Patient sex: F
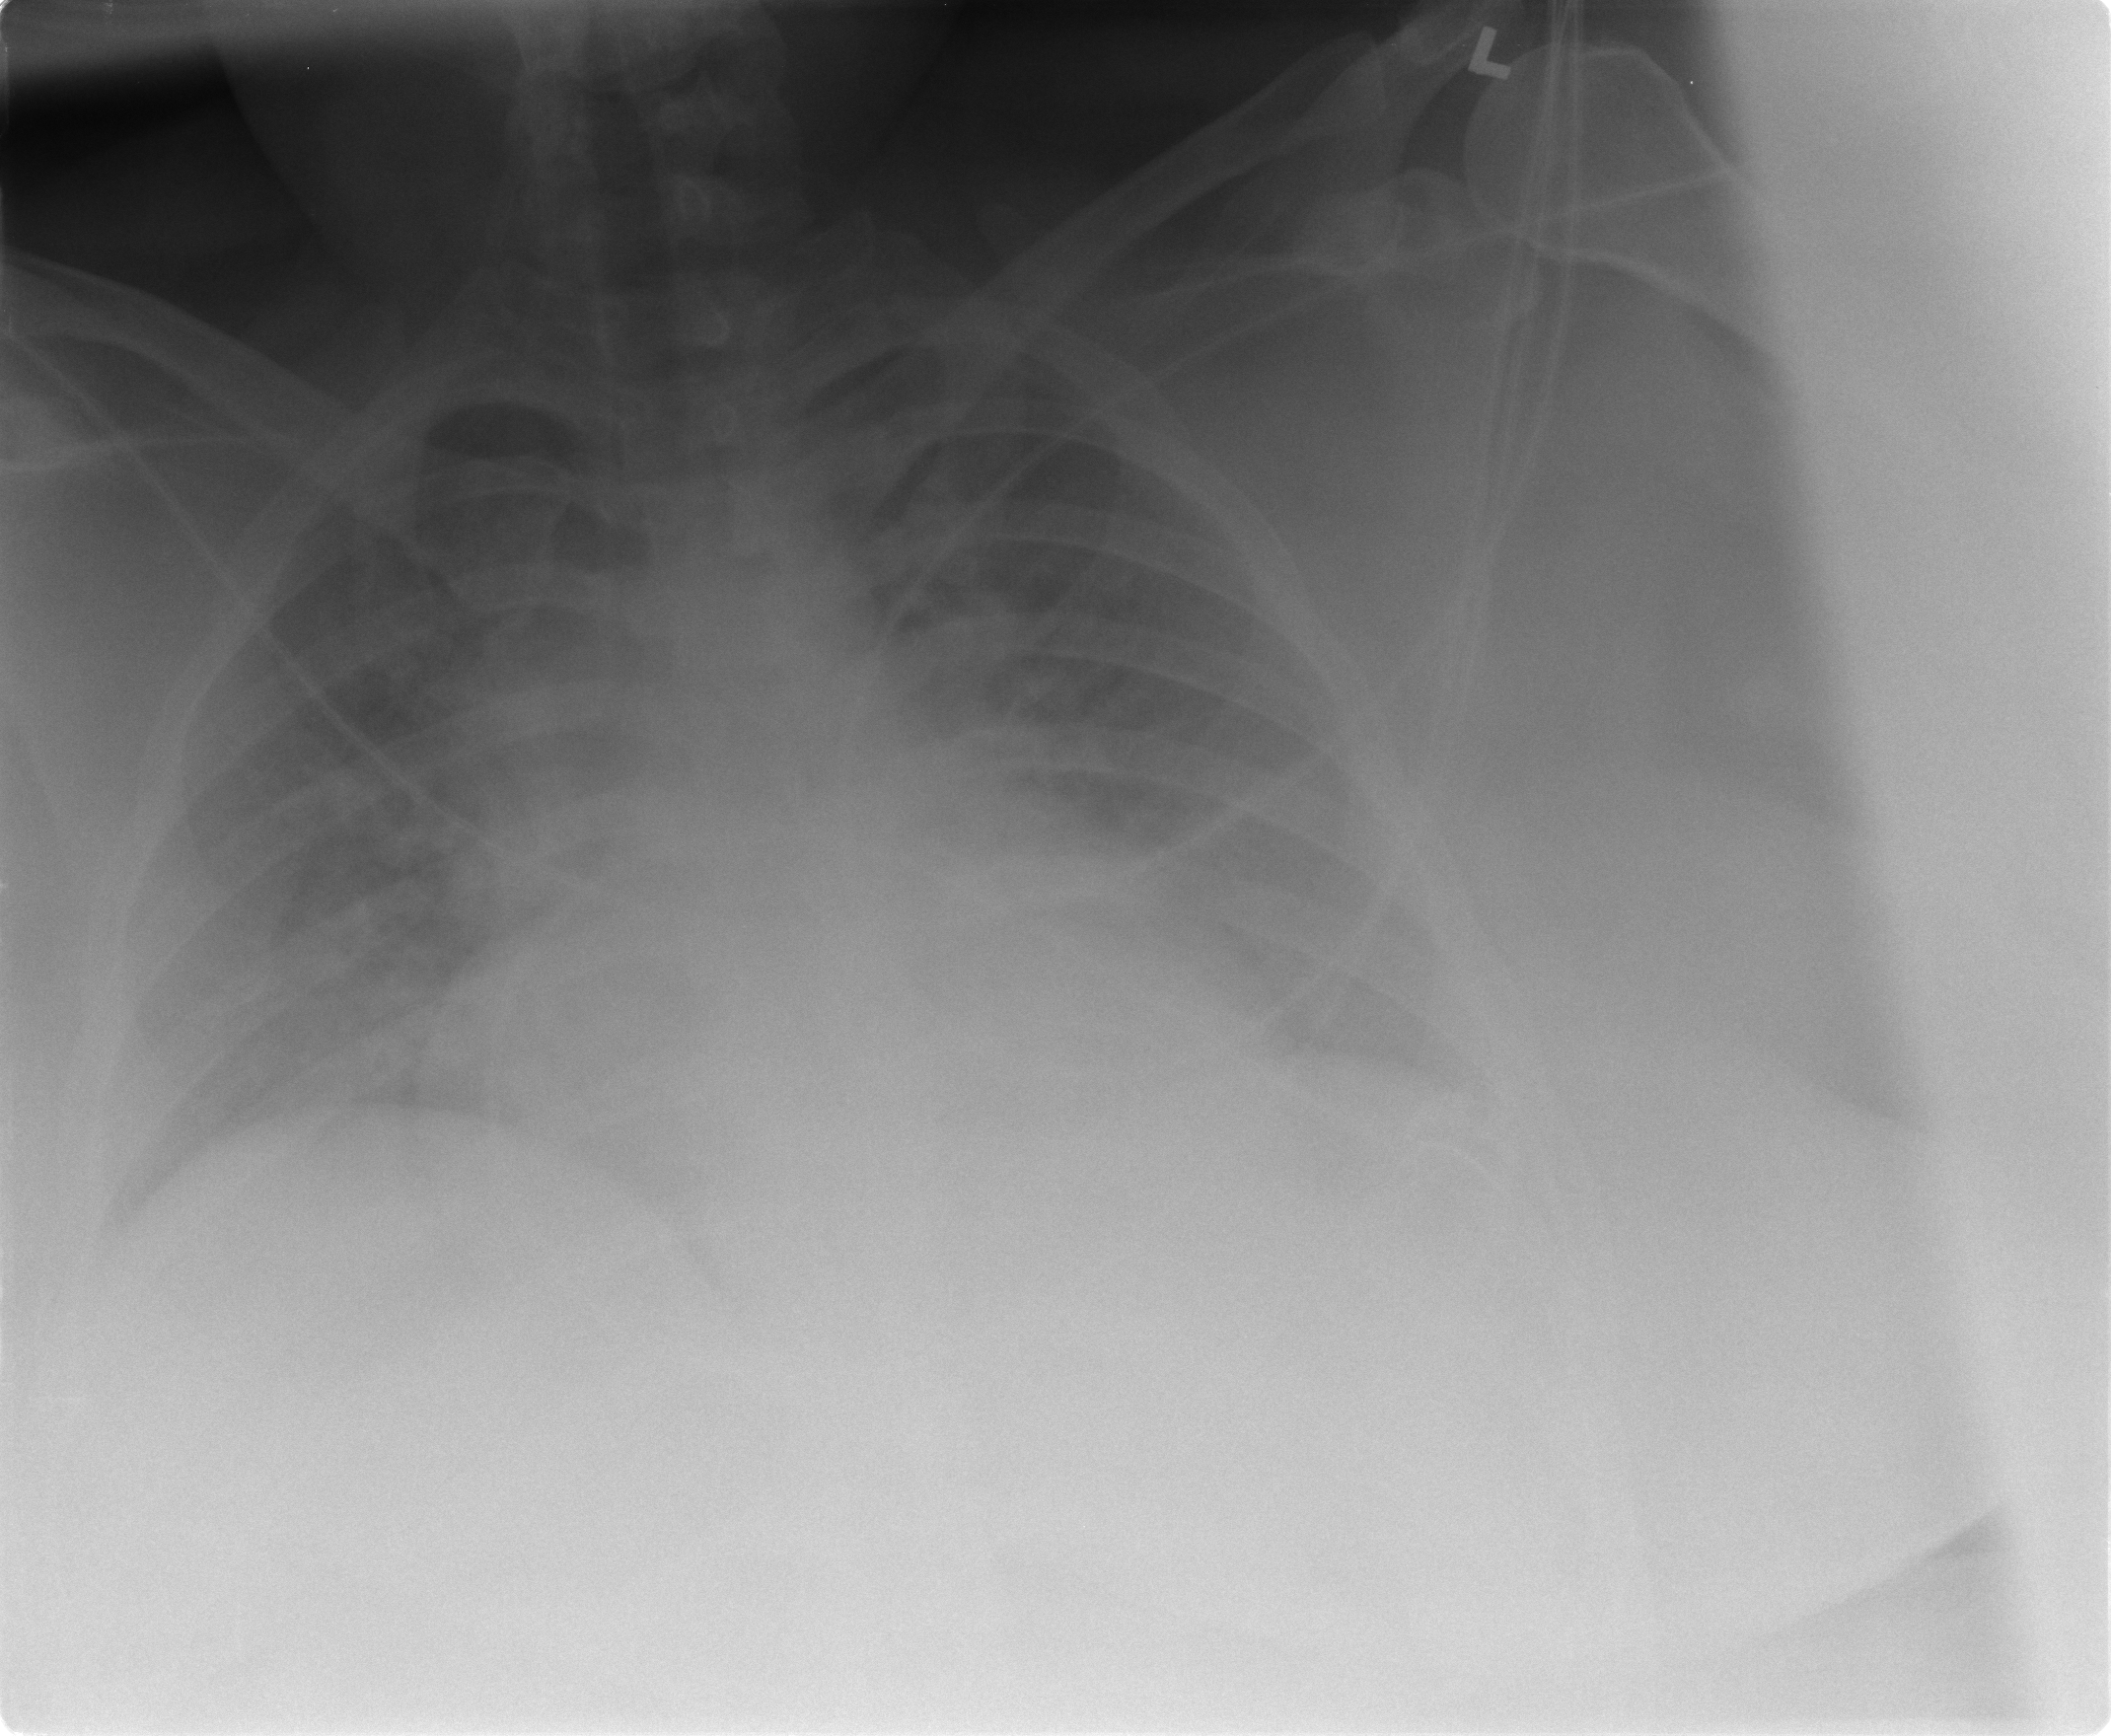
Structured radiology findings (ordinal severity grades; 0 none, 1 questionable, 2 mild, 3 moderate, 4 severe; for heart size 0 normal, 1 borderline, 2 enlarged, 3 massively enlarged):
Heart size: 0
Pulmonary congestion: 0
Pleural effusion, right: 2
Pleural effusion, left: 2
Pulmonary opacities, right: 0
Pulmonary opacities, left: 0
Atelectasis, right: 2
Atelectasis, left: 0